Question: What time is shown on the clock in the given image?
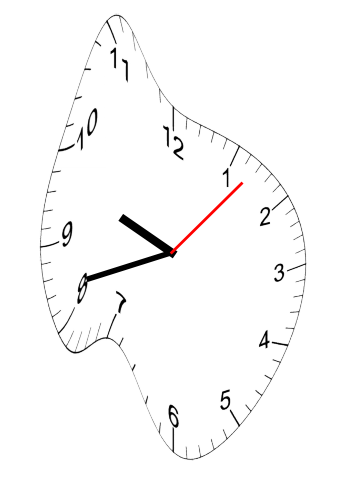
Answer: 09:42:07